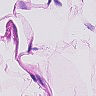
Metastatic tissue present: no